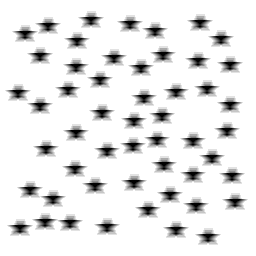
Squares: 0
Triangles: 0
Stars: 52
Total shapes: 52